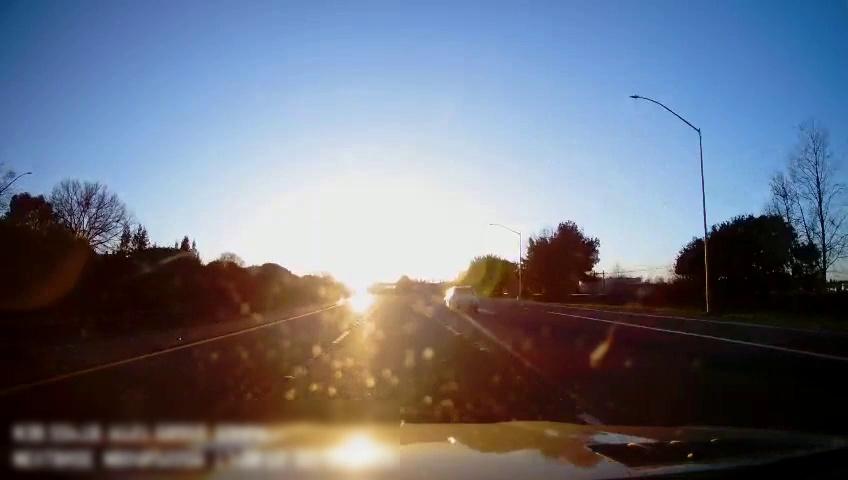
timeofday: Day
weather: Sunny
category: Drivable Space
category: Vehicles | SUV
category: Lanes | Alternate Lane
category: Lanes | Current Lane
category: Lanes | Current Lane
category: Lanes | Alternate Lane
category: Lanes | Alternate Lane